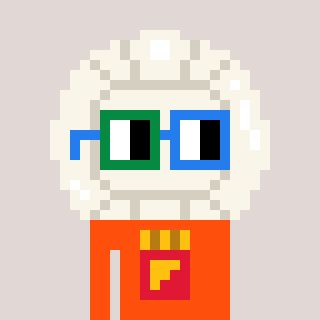
a pixel art character with square green and blue glasses, a volleyball-shaped head and a orange-colored body on a warm background